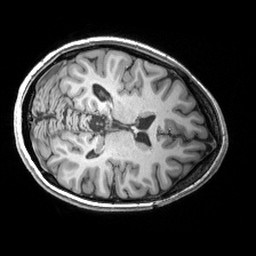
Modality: T1w
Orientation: axial
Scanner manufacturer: siemens
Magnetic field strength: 3 T
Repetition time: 2.53 s
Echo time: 0.00299 s